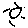
Label: sun